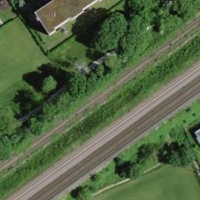
EUNIS habitat code: 57
Species observed at this site:
Cosmos bipinnatus